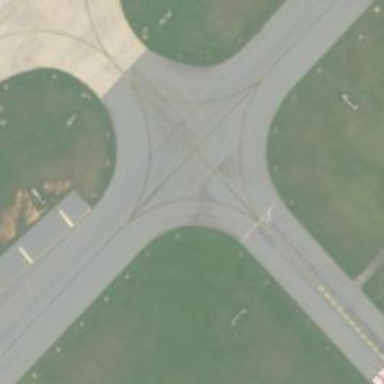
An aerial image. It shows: Image of taxiway at airport.